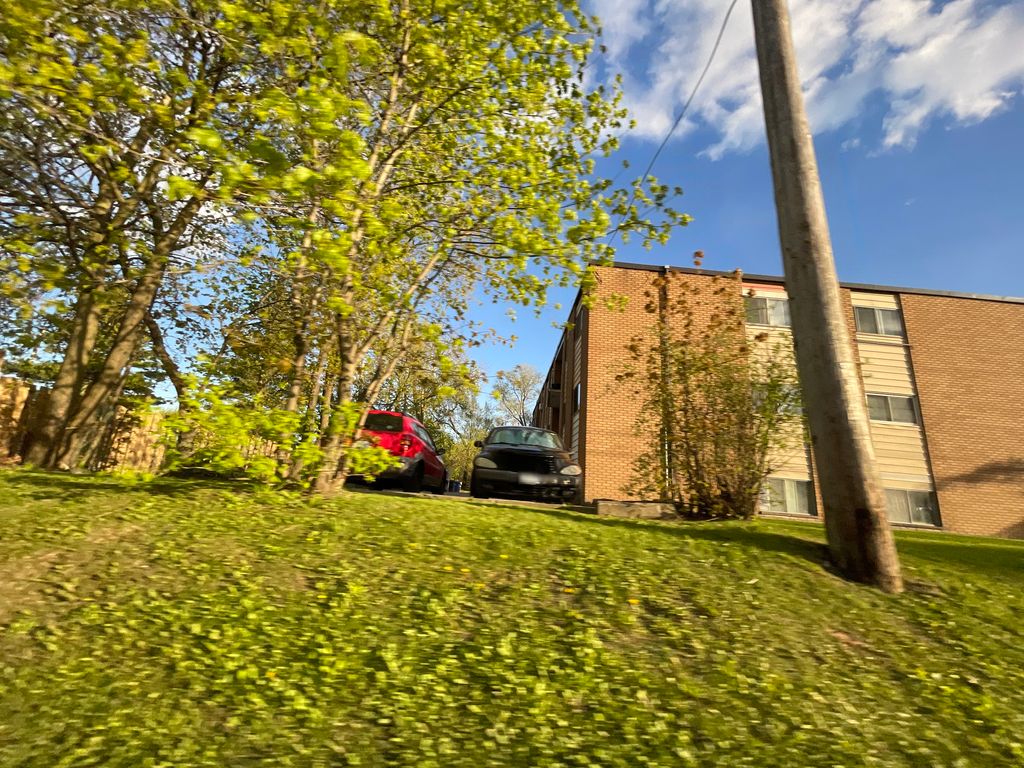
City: kitchener-waterloo